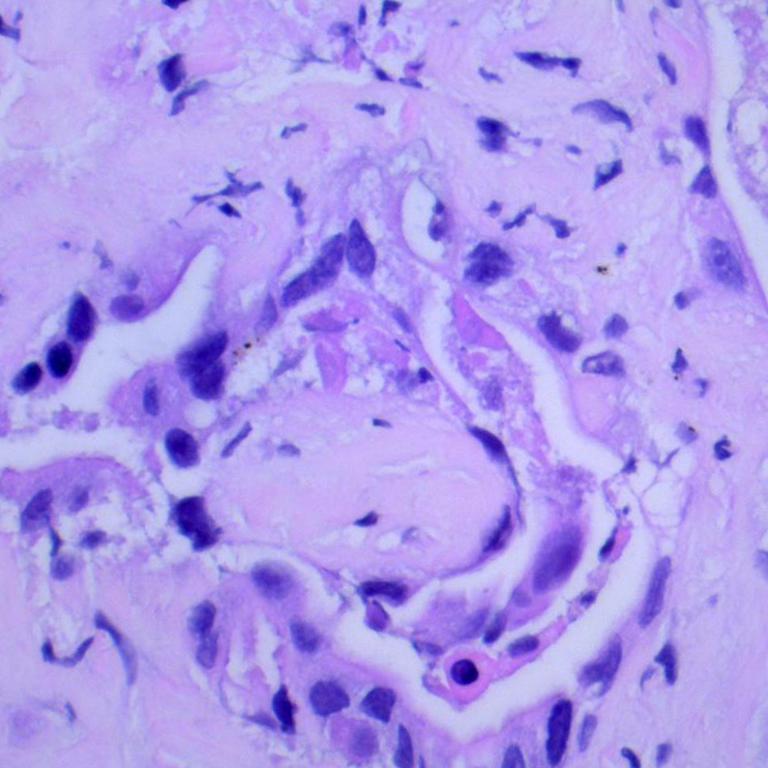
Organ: lung
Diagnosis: adenocarcinomas